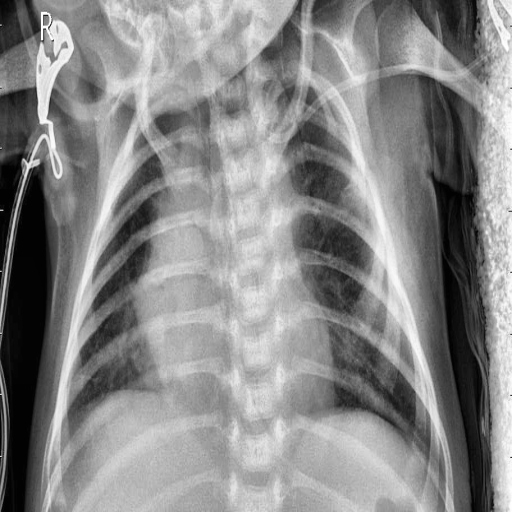
Finding: PNEUMONIA